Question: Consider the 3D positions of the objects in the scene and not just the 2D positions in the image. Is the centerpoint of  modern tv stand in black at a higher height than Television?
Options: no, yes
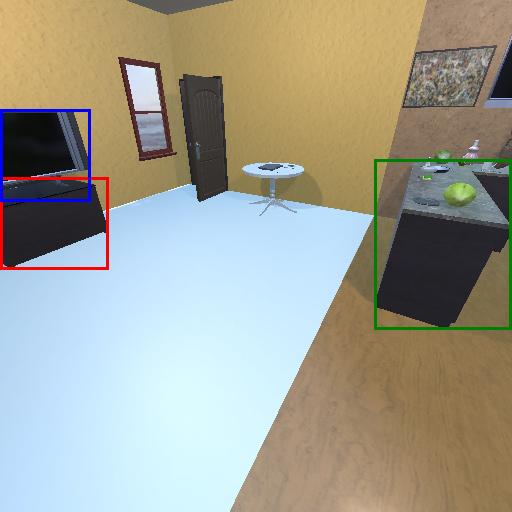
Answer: no